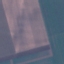
Label: AnnualCrop